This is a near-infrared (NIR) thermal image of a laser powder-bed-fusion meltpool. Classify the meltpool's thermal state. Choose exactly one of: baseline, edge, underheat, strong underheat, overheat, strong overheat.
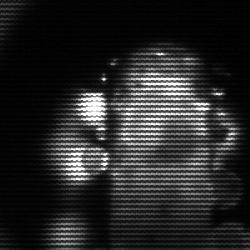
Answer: strong underheat